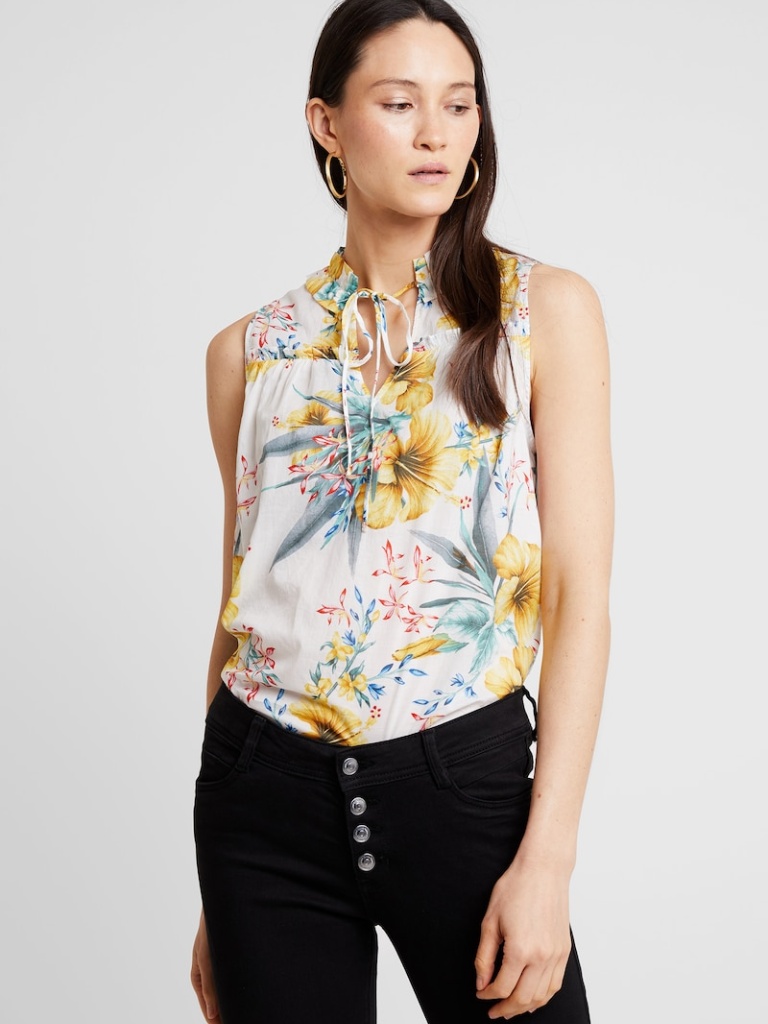
cotton loose sleeveless hip length Fully Tucked in high blouse